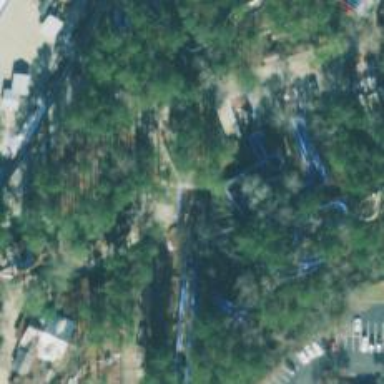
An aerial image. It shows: Water slide attraction.